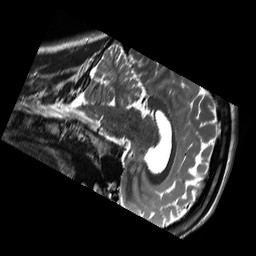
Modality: T2w
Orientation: sagittal
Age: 20
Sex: male